Question: Can anybody help me convert this great method of dynamically drawing a line <URL> to Graphics32?
I mean, I want to have a ImgView, add a new layer to it, then perform these methods on the layer instead of the form's canvas.
So I assume, my code should look like this:
'''
private
FStartPoint, FEndPoint: TPoint;
FDrawingLine: boolean;
bm32: TBitmap32;
'''
...
'''
procedure TForm1.FormCreate(Sender: TObject);
begin
bm32 := TBitmap32.Create;
FDrawingLine := false;
end;
procedure TForm1.FormShow(Sender: TObject);
begin
with ImgView do
begin
Selection := nil;
RBLayer := nil;
Layers.Clear;
Scale := 1;
Bitmap.SetSize(800, 600);
Bitmap.Clear(clWhite32);
end;
end;
procedure TForm1.Button1Click(Sender: TObject);
var
B : TBitmapLayer;
P: TPoint;
W, H: Single;
begin
B := TBitmapLayer.Create(ImgView.Layers);
with B do
try
Bitmap.DrawMode := dmBlend;
with ImgView.Bitmap do Location := GR32.FloatRect(0, 0, 600, 400);
Scaled := True;
OnMouseDown := LayerMouseDown;
OnMouseUp := LayerMouseUp;
OnMouseMove := LayerMouseMove;
OnPaint := LayerOnPaint;
except
Free;
raise;
end;
end;
'''
I assume this code because those are the events used in the regular canvas drawing method from the link, but the rest of the methods do not work like they should
'''
procedure TForm1.AddLineToLayer;
begin
bm32.Canvas.MoveTo(FStartPoint.X, FStartPoint.Y);
bm32.Canvas.LineTo(FEndPoint.X, FEndPoint.Y);
end;
procedure TForm1.SwapBuffers32;
begin
BitBlt(imgView.Canvas.Handle, 0, 0, ClientWidth, ClientHeight,bm32.Canvas.Handle, 0, 0, SRCCOPY);
end;
procedure TForm1.SwapBuffers;
begin
BitBlt(Canvas.Handle, 0, 0, ClientWidth, ClientHeight,
bm.Canvas.Handle, 0, 0, SRCCOPY);
end;
procedure TForm1.LayerMouseDown(Sender: TObject; Buttons: TMouseButton;Shift: TShiftState; X, Y: Integer);
begin
FStartPoint := Point(X, Y);
FDrawingLine := true;
end;
procedure TForm1.LayerMouseUp(Sender: TObject; Buttons: TMouseButton;Shift: TShiftState; X, Y: Integer);
begin
FDrawingLine := false;
FEndPoint := Point(X, Y);
AddLineToLayer;
SwapBuffers;
end;
procedure TForm1.LayerMouseMove(Sender: TObject; Shift: TShiftState;X, Y: Integer);
begin
if FDrawingLine then
begin
SwapBuffers;
ImgView.Canvas.MoveTo(FStartPoint.X, FStartPoint.Y);
ImgView.Canvas.LineTo(X, Y);
end;
end;
procedure TForm1.LayerOnPaint(Sender: TObject; Buffer: TBitmap32);
begin
SwapBuffers;
end;
'''
So it does not work. Nothing happens.
Can anybody assist me in making this work like in the normal canvas drawing?
I want to make this happen for just one layer, the layer I create with Button1Click...
(ImgView is a ImgView32 control placed on the form, and there is also a button on the form)
the result looks like this (with error saying that Canvas does not allow drawing)

First time the error appears onButtonClick, then after I Ok it, I start drawing, it does not erase the moving lines (just like in the image above), then onMouseUp the Canvas error appears again.
What am I doing wrong?
If I use SwapBuffers32, nothing gets drawn , and canvas errors keep showing up.
:
I made a few changes just to try making it work after Tom Brunberg's suggestions and I ended up with this code:
'''
private
FStartPoint, FEndPoint: TPoint;
FDrawingLine: boolean;
bm32: TBitmap32;
B : TBitmapLayer;
FSelection: TPositionedLayer;
public
procedure AddLineToLayer;
procedure SwapBuffers32;
procedure LayerMouseDown(Sender: TObject; Buttons: TMouseButton;Shift: TShiftState; X, Y: Integer);
procedure LayerMouseUp(Sender: TObject; Buttons: TMouseButton;Shift: TShiftState; X, Y: Integer);
procedure LayerMouseMove(Sender: TObject; Shift: TShiftState;X, Y: Integer);
procedure LayerOnPaint(Sender: TObject; Buffer: TBitmap32);
procedure SetSelection(Value: TPositionedLayer);
property Selection: TPositionedLayer read FSelection write SetSelection;
{ Public declarations }
end;
var
Form1: TForm1;
implementation
{$R *.dfm}
procedure TForm1.FormCreate(Sender: TObject);
var
P: TPoint;
W, H: Single;
begin
bm32 := TBitmap32.Create;
bm32.SetSize(800,600);
with ImgView do
begin
Selection := nil;
Layers.Clear;
Scale := 1;
Bitmap.SetSize(800, 600);
Bitmap.Clear(clWhite32);
end;
B := TBitmapLayer.Create(ImgView.Layers);
with B do
try
Bitmap.DrawMode := dmBlend;
B.Bitmap.SetSize(800,600);
with ImgView.Bitmap do Location := GR32.FloatRect(0, 0, 800, 600);
Scaled := True;
OnMouseDown := LayerMouseDown;
OnMouseUp := LayerMouseUp;
OnMouseMove := LayerMouseMove;
OnPaint := LayerOnPaint;
except
Free;
raise;
end;
FDrawingLine := false;
end;
procedure TForm1.AddLineToLayer;
begin
bm32.Canvas.MoveTo(FStartPoint.X, FStartPoint.Y);
bm32.Canvas.LineTo(FEndPoint.X, FEndPoint.Y);
end;
procedure TForm1.SwapBuffers32;
begin
// BitBlt(imgView.Canvas.Handle, 0, 0, ClientWidth, ClientHeight,bm32.Canvas.Handle, 0, 0, SRCCOPY);
BitBlt(B.Bitmap.Canvas.Handle, 0, 0, ClientWidth, ClientHeight,bm32.Canvas.Handle, 0, 0, SRCCOPY);
end;
procedure TForm1.LayerMouseDown(Sender: TObject; Buttons: TMouseButton;Shift: TShiftState; X, Y: Integer);
begin
FStartPoint := Point(X, Y);
FDrawingLine := true;
end;
procedure TForm1.LayerMouseUp(Sender: TObject; Buttons: TMouseButton;Shift: TShiftState; X, Y: Integer);
begin
FDrawingLine := false;
FEndPoint := Point(X, Y);
AddLineToLayer;
SwapBuffers32;
end;
procedure TForm1.LayerMouseMove(Sender: TObject; Shift: TShiftState;X, Y: Integer);
begin
if FDrawingLine then
begin
SwapBuffers32;
ImgView.Canvas.MoveTo(FStartPoint.X, FStartPoint.Y);
ImgView.Canvas.LineTo(X, Y);
end;
end;
procedure TForm1.LayerOnPaint(Sender: TObject; Buffer: TBitmap32);
begin
SwapBuffers32;
end;
procedure TForm1.SetSelection(Value: TPositionedLayer);
begin
if Value <> FSelection then
begin
FSelection := Value;
end;
end;
'''
Now, no more Canvas errors, but the mouse-move lines stay drawn... The solution must be in the BitBlt function (swapbuffers32). Any ideas?
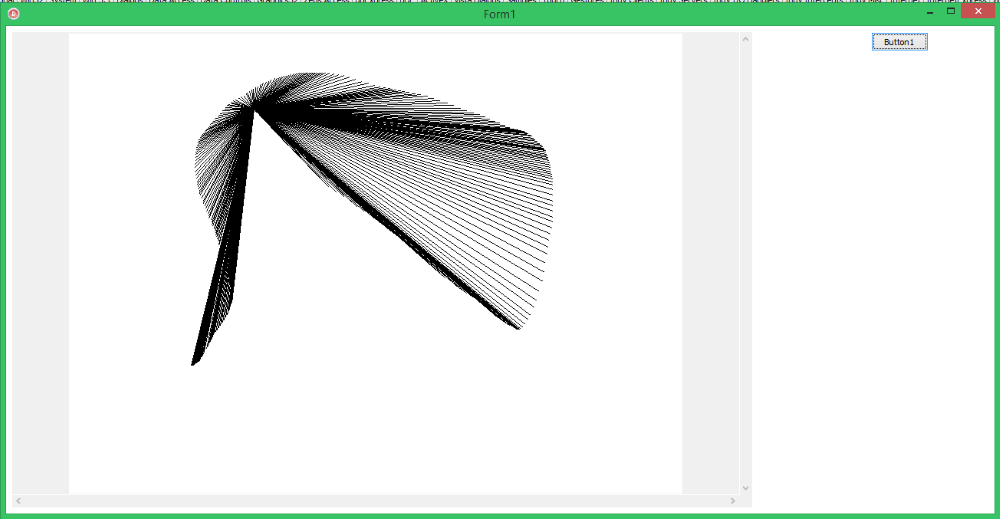
Answer: To understand the problem with the failing erasure of unwanted lines, we need to review how Anders Rejbrands solution works.
The in-memory bitmap 'bm' is the bitmap to which we store lines. The 'canvas'of the form acts as a pad where we catch the mouse actions and give feedback to the user. Between 'MouseDown' and 'MouseUp' events (which determine the wanted start point and end point) we receive a lot of 'MouseMove' events. For each 'MouseMove' we first call 'SwapBuffers' which any rubbish (leftover from previous MouseMove) from the forms canvas. Then we draw the line from the start point to current mouse position. The erasure is done by copying (BitBlt) the content of 'bm' to the forms canvas.
Because the erasure of unwanted lines doesn't work, we need to look closer at 'bm32' in your code. You create it in FormCreate but you never give it a size! And that is the problem. There's nothing to copy from in 'SwapBuffers32'.
Also, because the bitmap doesn't have a size, it doesn't allow drawing. Thus the error message.
The other version of 'SwapBuffer' refers to a 'bm' variable, which is not shown in any other code, so I can't really comment on that at all.
In FormCreate, after setting size of bm32, add
'''
bm32.Clear(clWhite32); // Add this line
'''
and change the following two lines
'''
// with ImgView.Bitmap do Location := GR32.FloatRect(0, 0, 800, 600);
B.Location := GR32.FloatRect(0, 0, 800, 600);
// Scaled := True;
Scaled := False;
'''
and finally at the end of FormCreate add
'''
SwapBuffers32;
'''
In LayerMouseMove replace ImgView with B.BitMap
'''
// ImgView.Canvas.MoveTo(FStartPoint.X, FStartPoint.Y);
// ImgView.Canvas.LineTo(X, Y);
B.Bitmap.Canvas.MoveTo(FStartPoint.X, FStartPoint.Y);
B.Bitmap.Canvas.LineTo(X, Y);
'''
and in SwapBuffers32 replace ClientWidth and ClienHeight with properties of B.Bitmap
'''
BitBlt(B.Bitmap.Canvas.Handle, 0, 0, B.Bitmap.Width, B.Bitmap.Height,bm32.Canvas.Handle, 0, 0, SRCCOPY);
'''
These changes works for me so that bm32 still collects intended lines. Since the last call of MouseUp is to SwapBuffers, the B layer will get a final copy of those lines. The ImgView.Bitmap is not involved for anything as you wanted to have the drawing on the layer.
There is indeed one more change I did. Sorry for forgetting to mention.
In FormCreate, under 'with B...'
'''
// Bitmap.DrawMode := dmBlend;
Bitmap.DrawMode := dmOpaque;
'''